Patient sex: M
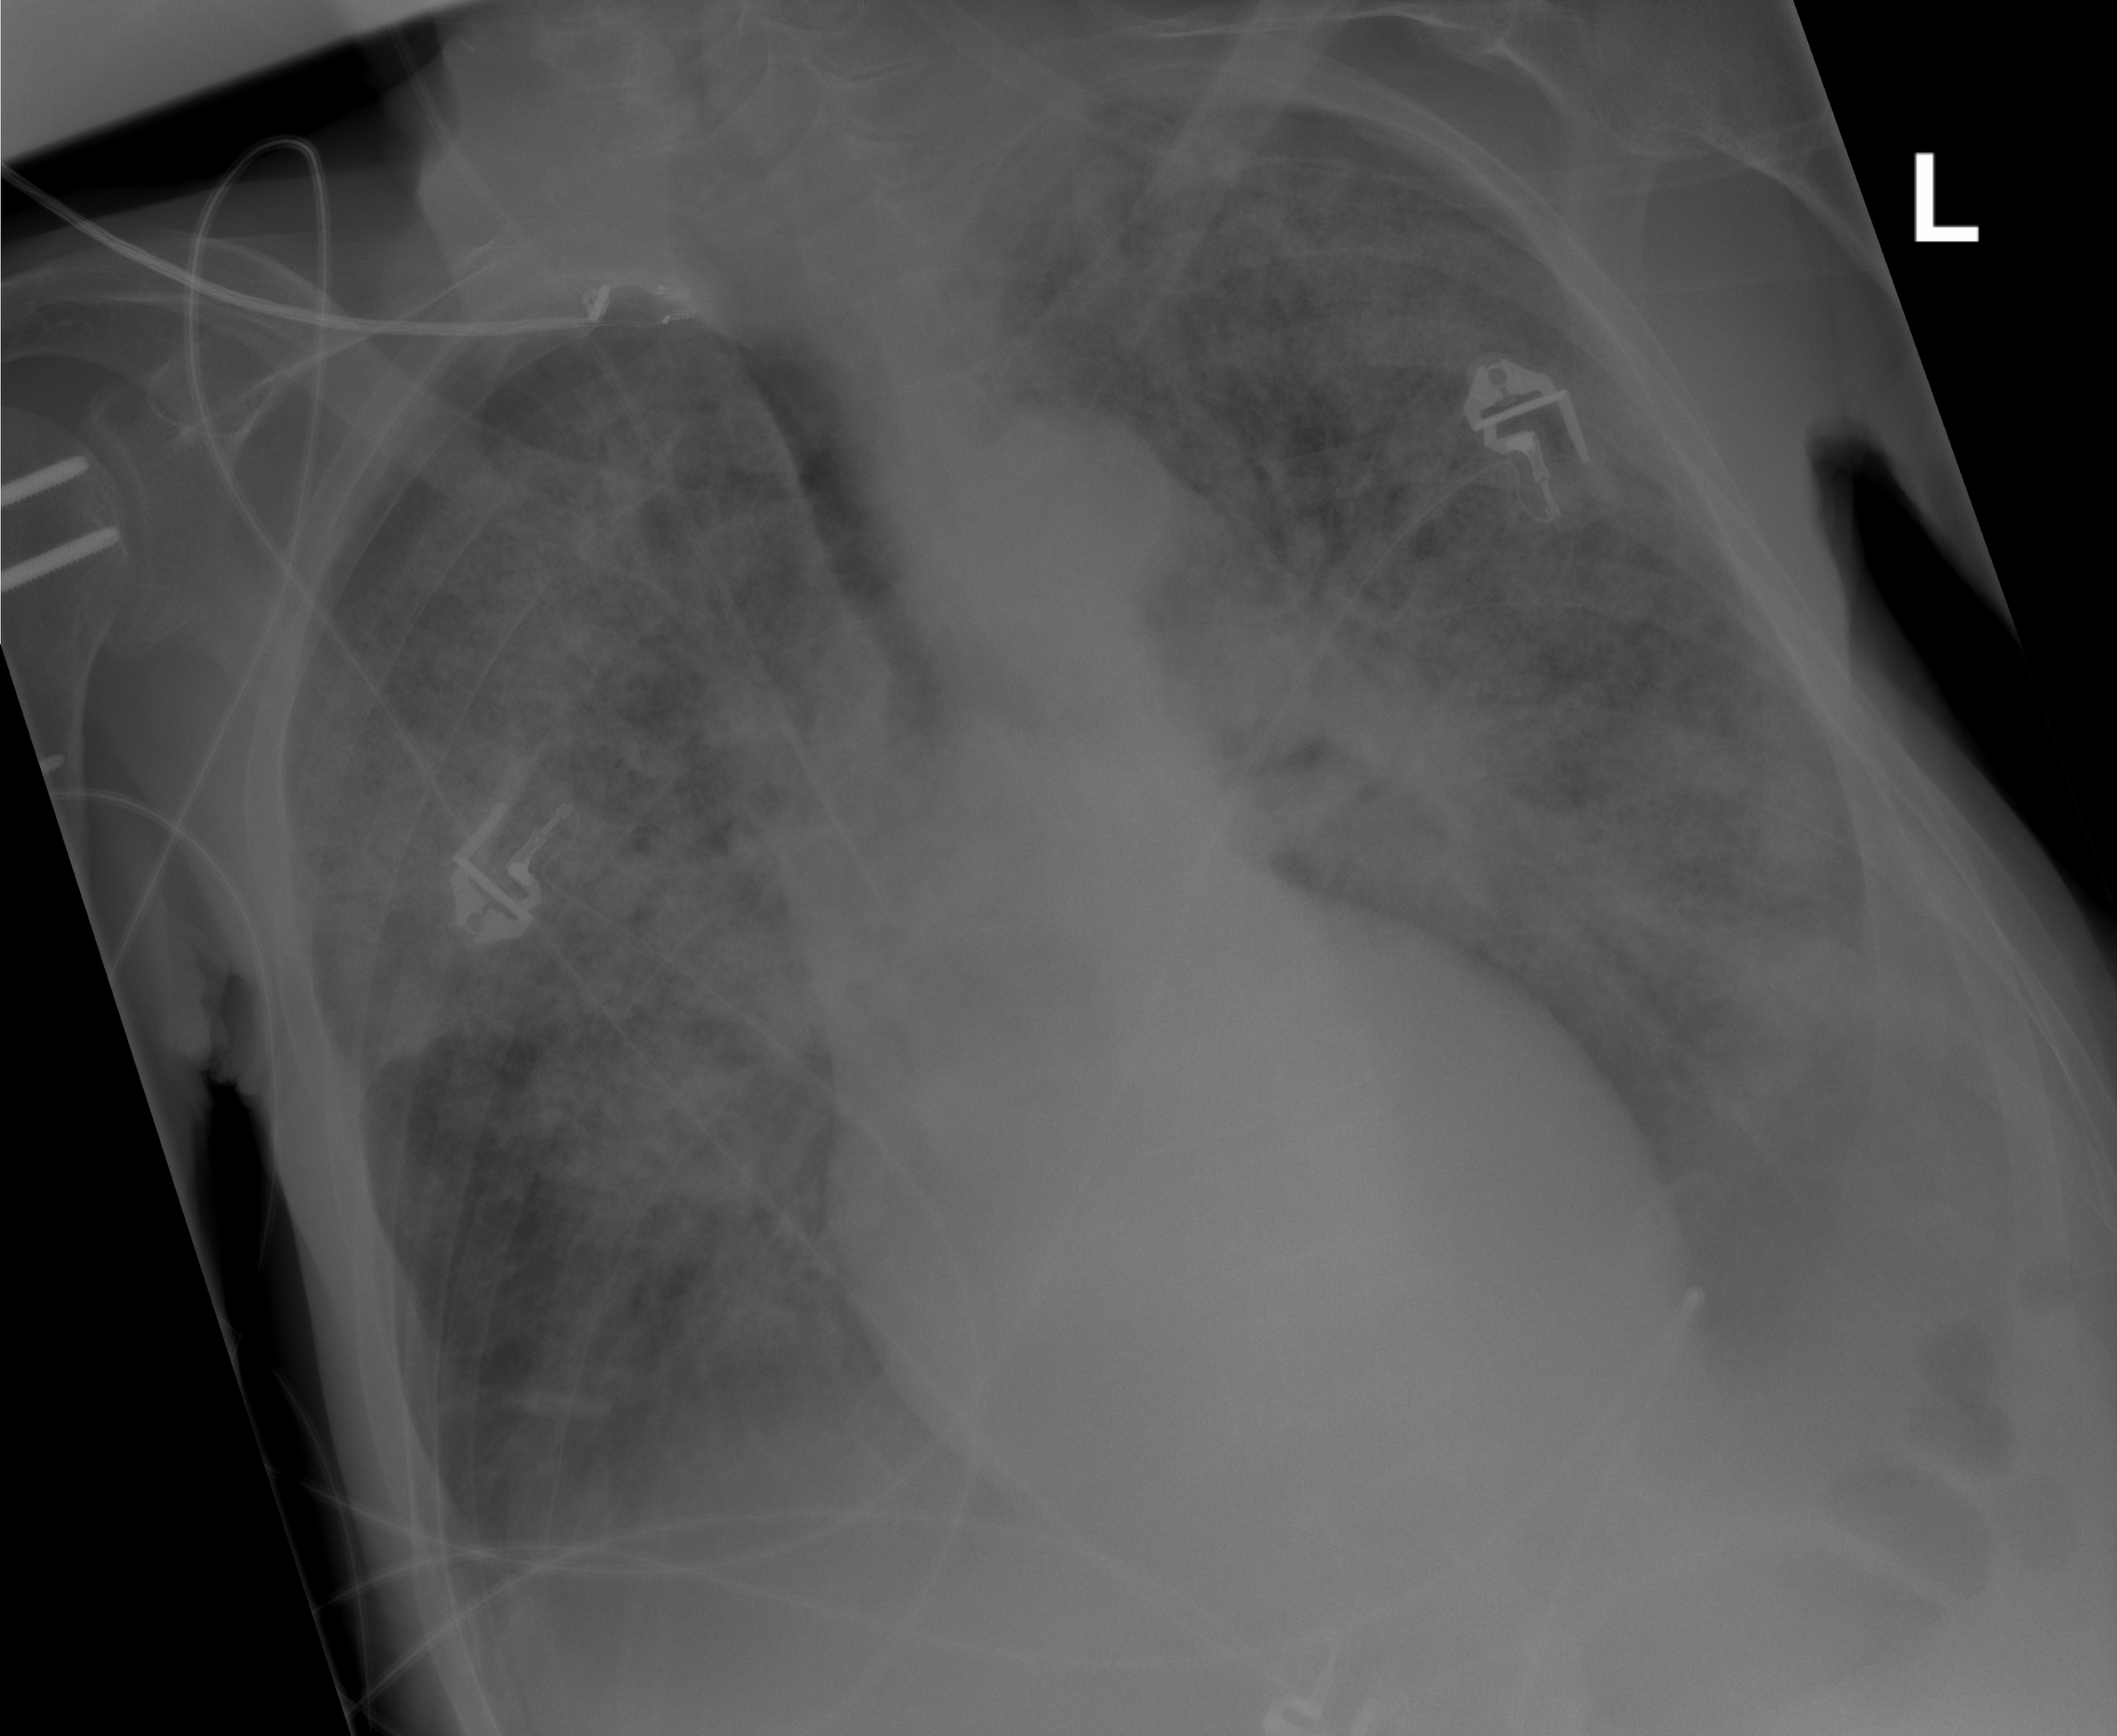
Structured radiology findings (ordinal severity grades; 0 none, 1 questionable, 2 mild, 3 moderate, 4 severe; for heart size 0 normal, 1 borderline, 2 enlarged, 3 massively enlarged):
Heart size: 0
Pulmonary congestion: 3
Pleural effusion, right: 2
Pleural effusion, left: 2
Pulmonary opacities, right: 3
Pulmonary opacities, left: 4
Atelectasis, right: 2
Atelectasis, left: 2